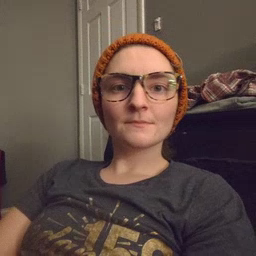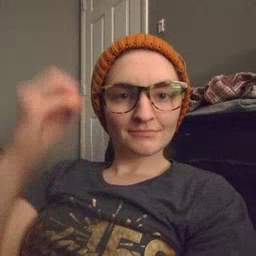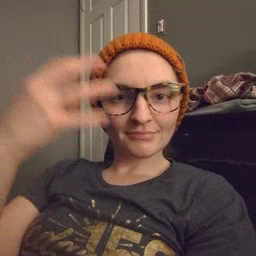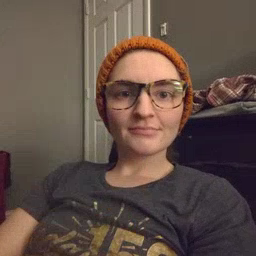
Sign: shower